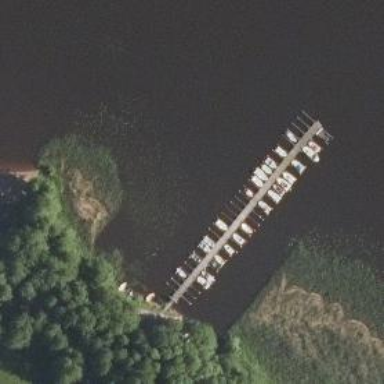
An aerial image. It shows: Man-made pier.